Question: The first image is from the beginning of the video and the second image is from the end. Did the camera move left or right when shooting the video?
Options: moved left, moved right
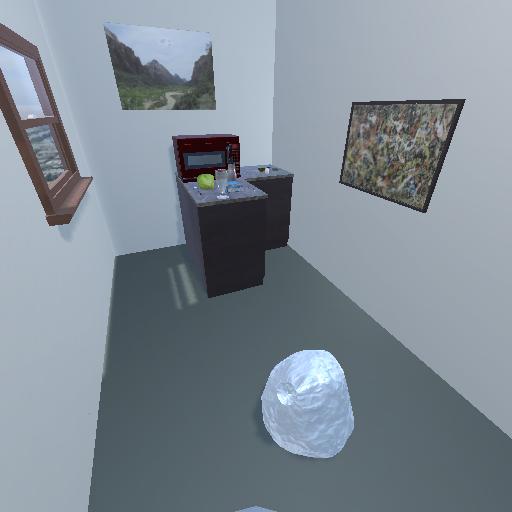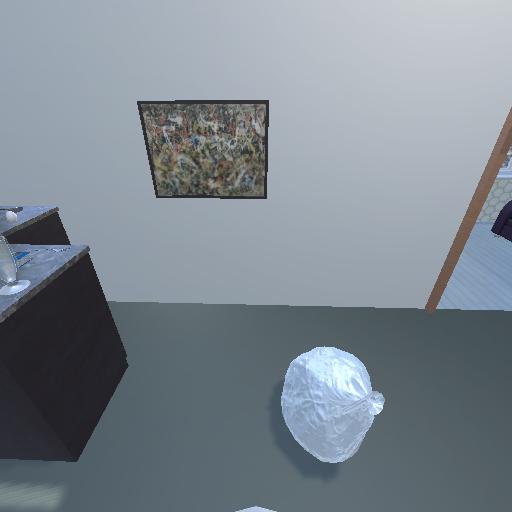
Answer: moved left